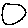
Label: circle